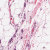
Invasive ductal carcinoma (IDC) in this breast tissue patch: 0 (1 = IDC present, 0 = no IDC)